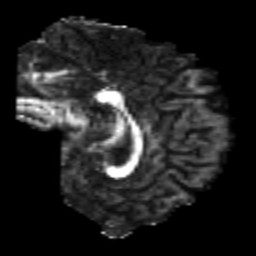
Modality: FA
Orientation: sagittal
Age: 23
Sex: male
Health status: healthy
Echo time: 0.074 s